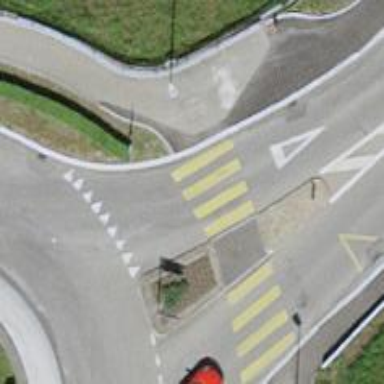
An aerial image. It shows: Marked crossing with pedestrian island.